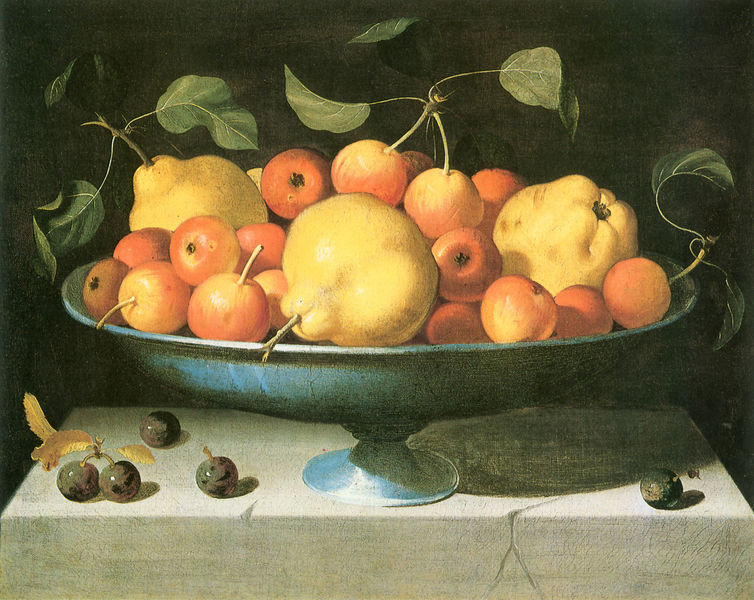
Titel: Fruchtschale mit Äpfeln und Birnen
Künstler: Maestro della fruttiera lombarda
Schlagwörter: blätter, gemälde, schatten, orange, obst, malerei, schale, öl, blatt, frucht, früchte, stilleben, stillleben, trauben, apfel, äpfel, italien, kirschen, stengel, zitrone, materialität, mirabellen, g, schael